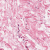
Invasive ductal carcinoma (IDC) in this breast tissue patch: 0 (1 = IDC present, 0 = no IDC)